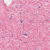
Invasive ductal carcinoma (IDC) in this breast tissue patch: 0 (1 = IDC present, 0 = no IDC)